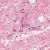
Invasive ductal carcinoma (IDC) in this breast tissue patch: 0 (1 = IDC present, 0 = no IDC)